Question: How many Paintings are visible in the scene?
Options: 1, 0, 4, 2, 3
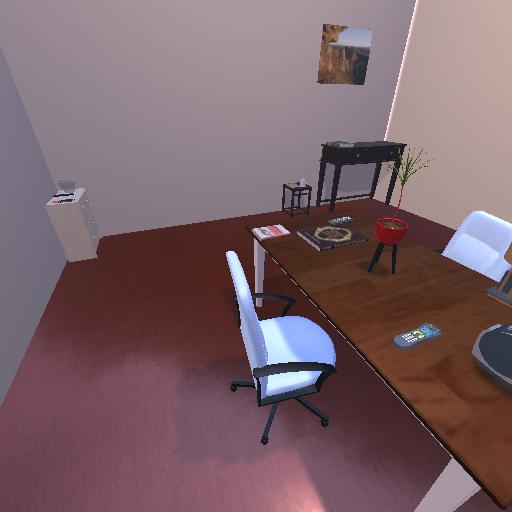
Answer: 1